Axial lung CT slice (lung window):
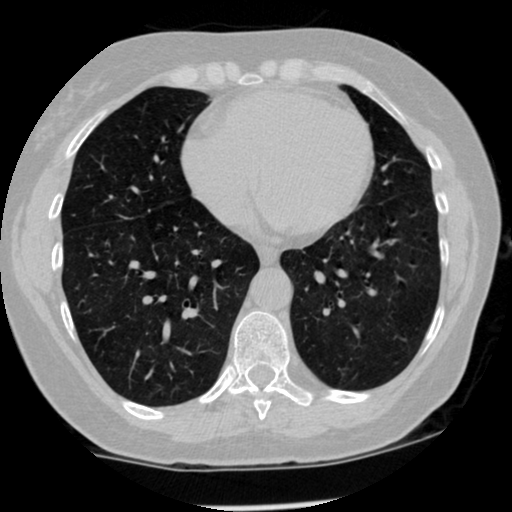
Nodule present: no